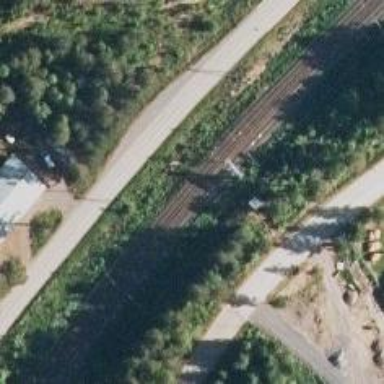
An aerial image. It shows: Railway signal.